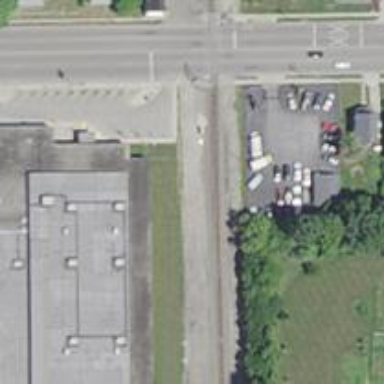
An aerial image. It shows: Alley classified as service road.